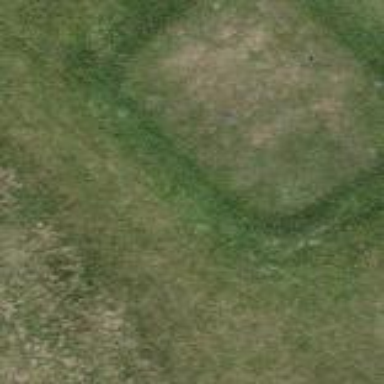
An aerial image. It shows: Grass area designated as golf tee.